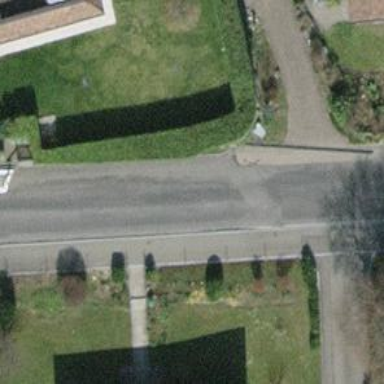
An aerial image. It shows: Traffic calming feature called choker.